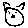
Label: cat